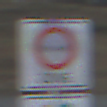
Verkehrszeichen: BeginnUmweltzone
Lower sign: FreistellungVomVerkehrsverbot2
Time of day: SunriseSunset
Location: Outdoor (RoadRail)
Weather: PartlyCloudy
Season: NotSpecified
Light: Natural